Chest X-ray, PA view. Patient: 39 years old, sex F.
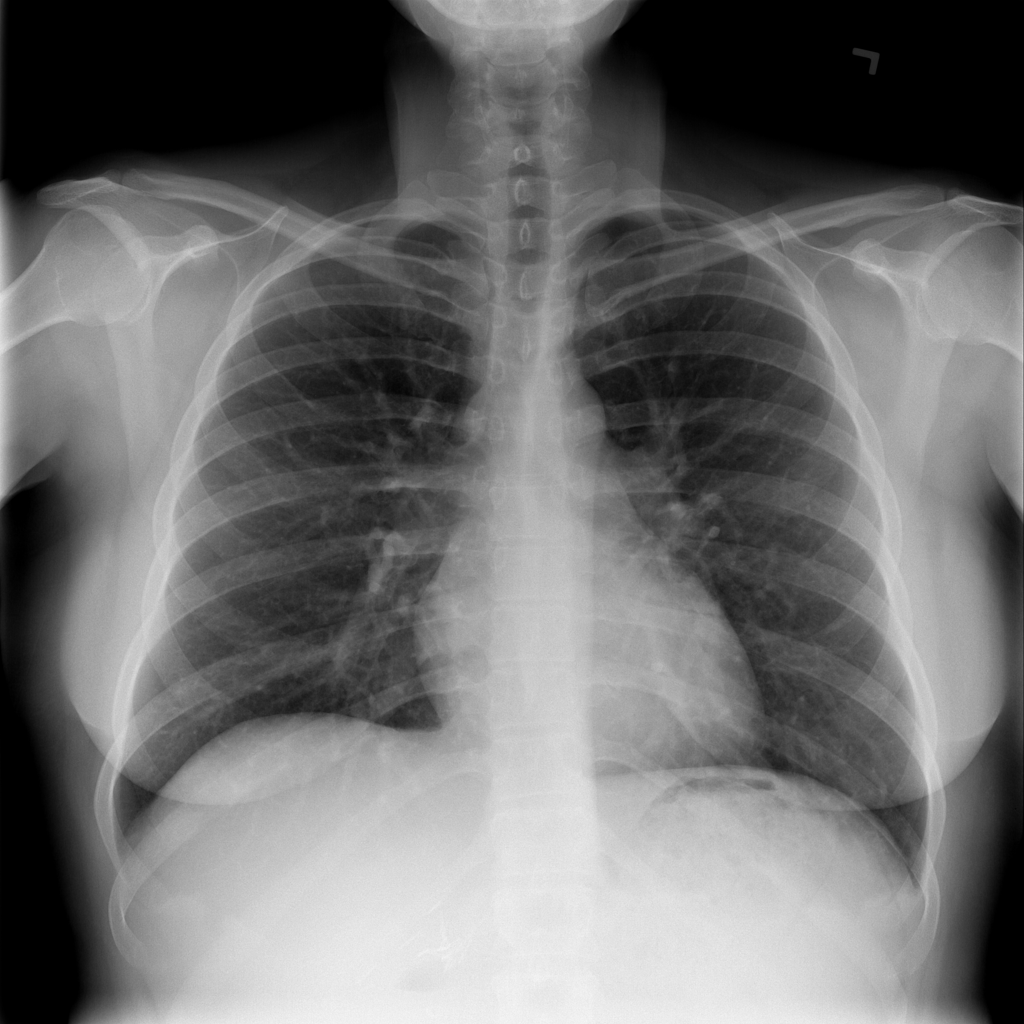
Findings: No Finding